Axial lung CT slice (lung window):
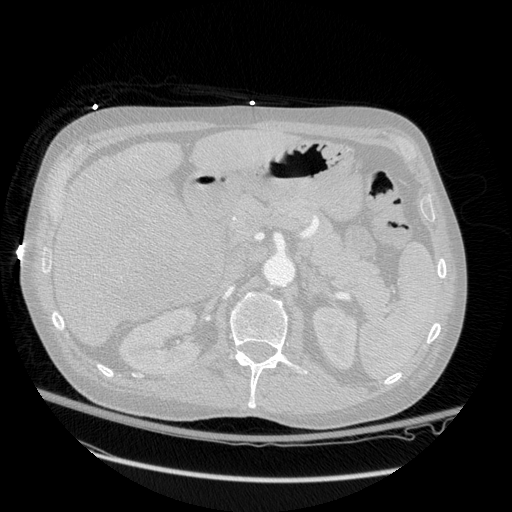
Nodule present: no